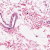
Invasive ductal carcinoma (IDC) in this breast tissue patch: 0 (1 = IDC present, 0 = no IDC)